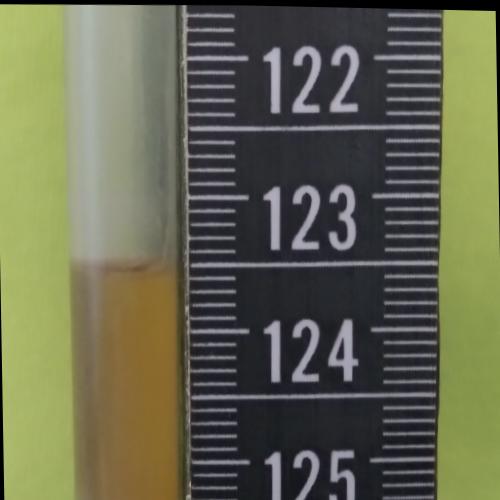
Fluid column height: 123.5 cm